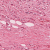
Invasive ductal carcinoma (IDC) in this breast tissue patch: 1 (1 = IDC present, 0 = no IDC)